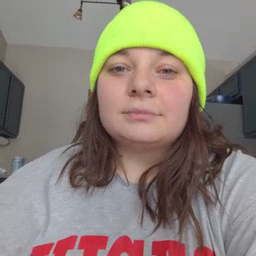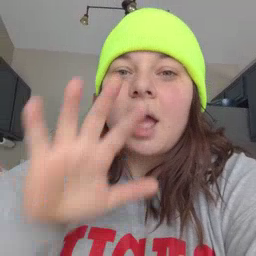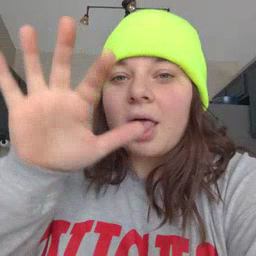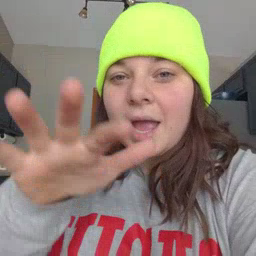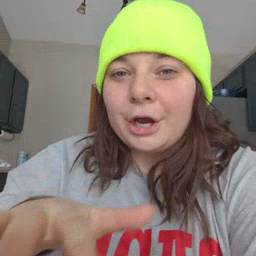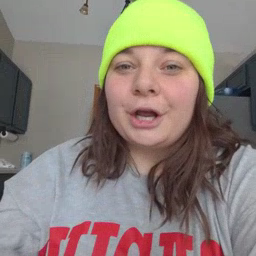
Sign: alligator